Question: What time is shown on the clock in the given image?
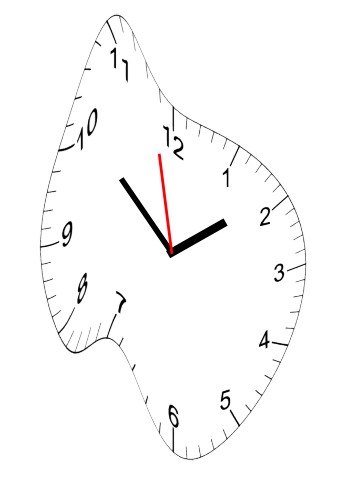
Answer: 01:51:58